Question: This the data of the 3 files I want to plot:
file1
'''
01:12:06 90000
01:12:07 30000
01:12:17 30000
01:12:27 30000
01:12:37 30000
01:12:47 30000
01:12:57 30000
01:13:07 30000
01:13:17 30000
01:13:27 30000
01:13:37 30000
01:13:47 90000
01:13:57 30000
01:14:07 30000
'''
file2
'''
01:12:02 90000
01:12:07 30000
01:12:17 30000
...
01:18:47 90000
01:18:57 90000
'''
file3
'''
01:12:04 90000
01:12:07 30000
01:12:17 30000
...
01:15:37 45000
01:15:47 45000
'''
These are the commands I'm using to plot the graph:
'''
gnuplot> set xdata time; set timefmt '%H:%M:%S';
gnuplot> set format x "%H:%M:%S"
gnuplot> set xlabel "time";
set ylabel "Data rates";
set grid;
set xrange ["01:12:04" : "01:18:57"];
set yrange ["0" : "100000"];
set style data linespoints;
plot "file1" using 1:2 title "connection-1", "file2" using 1:2 title "connection-2", "file3" using 1:2 title "connection-3
'''
and this is the graph generated:

As you can see file1 has points ranging for period 01:12:06 to 01:14:07 but the graph doesn't show all the points from file1. This is true for file3 also. Either the plot lines are overlapping or gnuplot is discarding all this data. I want to see 3 lines for the 3 files.
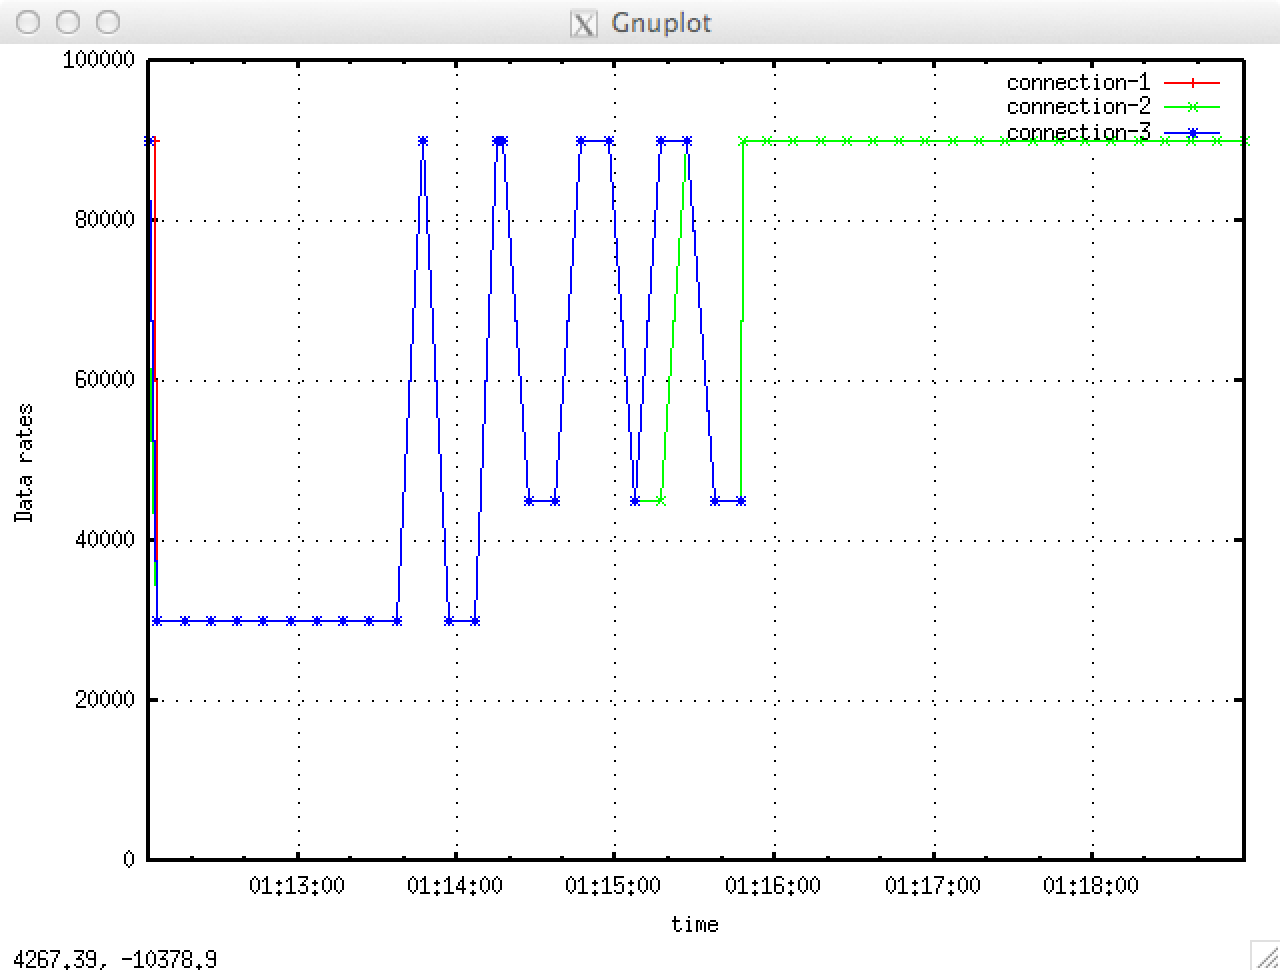
Answer: Given that gnuplot overwrite the 1st line with the third, I see different possibilities (or combination of possibilities)
1. assign different line widths (larger to thinner), or
2. assign different colors (lightier to darker) to your lines, or
3. assign different sizes to the markers (in this case I'd advise circle markers), or
4. add a different, small shift to the lines.
I dislike, just a bit, point 4 because it's against the Holyness of Data, but we are amoral guys, aren't we?
I promise that, when I'll understand what is the solution that Excel uses, I'll try to update my answer.
### Edit
Point 2, I realize it now, doesn't represent an indipendent solution to our problem, but works well when applied in ccoperation with line or marker widths.